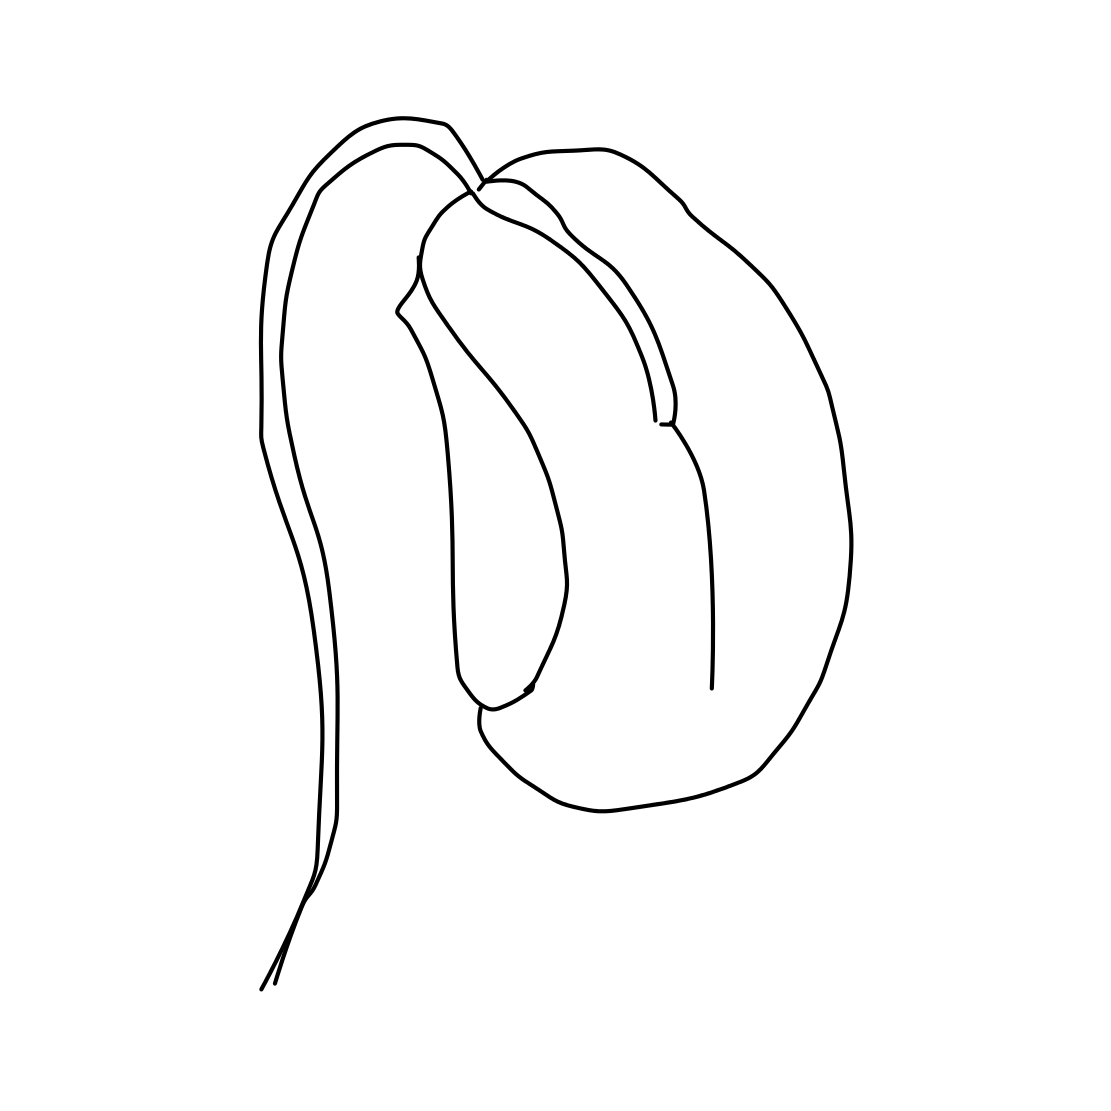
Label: computer-mouse